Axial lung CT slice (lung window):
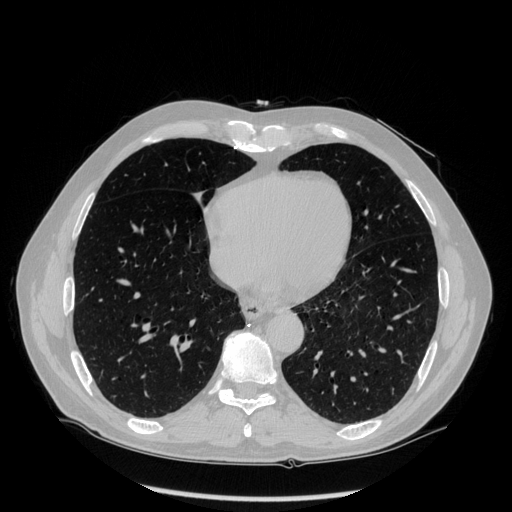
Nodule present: no